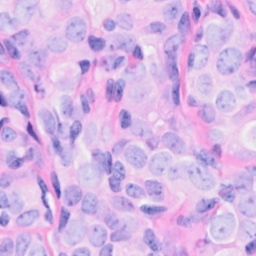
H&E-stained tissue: Breast